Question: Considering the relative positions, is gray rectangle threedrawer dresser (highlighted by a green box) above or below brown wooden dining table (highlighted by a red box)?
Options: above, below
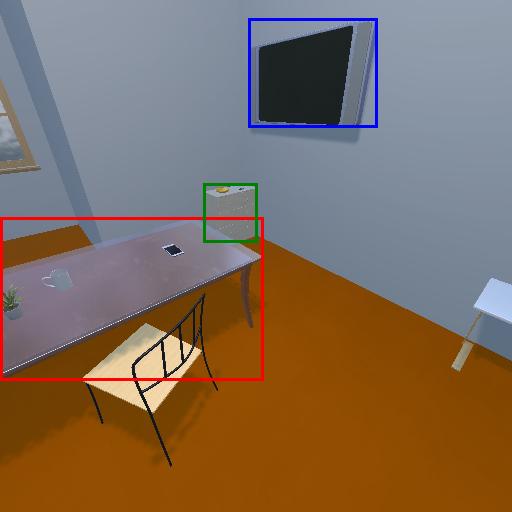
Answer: above